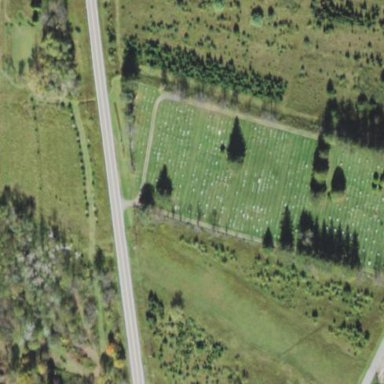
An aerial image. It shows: Cemetery.